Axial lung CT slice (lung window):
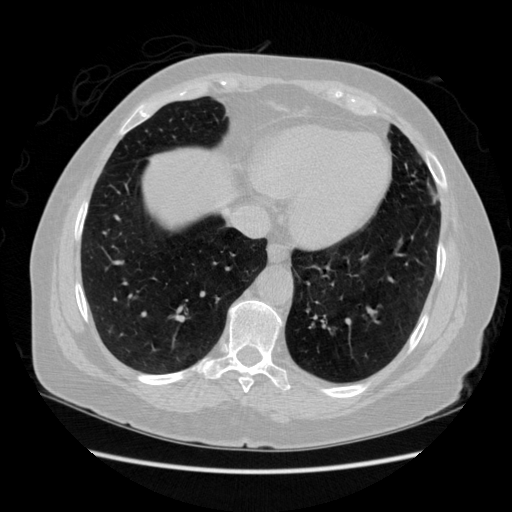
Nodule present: no